Field crop: maize
Growth stage: 2
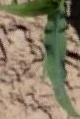
Species: maize